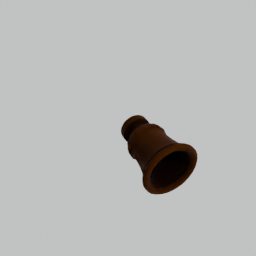
Label: decoration